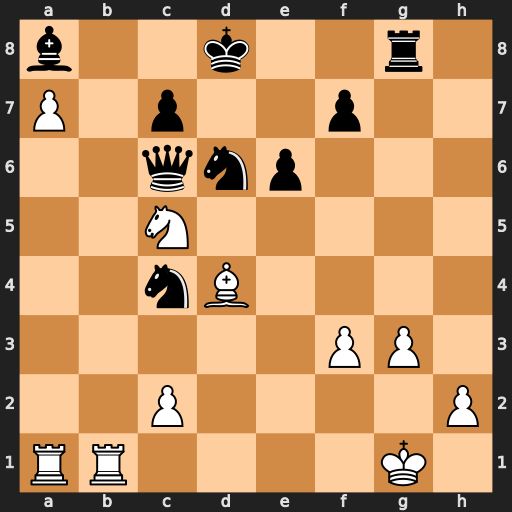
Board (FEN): b2k2r1/P1p2p2/2qnp3/2N5/2nB4/5PP1/2P4P/RR4K1
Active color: w
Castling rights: -
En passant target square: -
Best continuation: Bf6+ Ke8 Rb8+ Nc8 Rxc8#